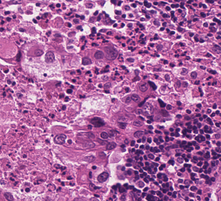
Tumor epithelial tissue: yes
Tumor-associated stroma tissue: yes
Normal tissue: no